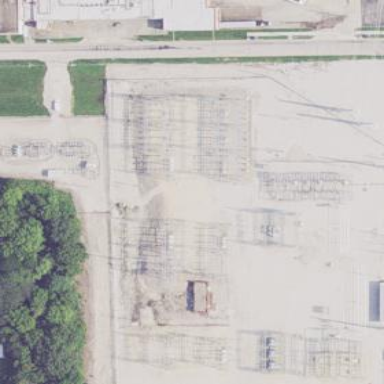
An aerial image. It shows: Substation for power supply.